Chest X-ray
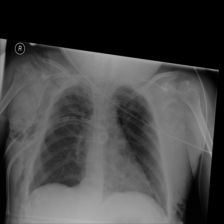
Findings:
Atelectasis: negative
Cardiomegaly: negative
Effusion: negative
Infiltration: negative
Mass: negative
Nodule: negative
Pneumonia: negative
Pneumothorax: negative
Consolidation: negative
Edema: negative
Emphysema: positive
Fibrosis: negative
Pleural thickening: negative
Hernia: negative